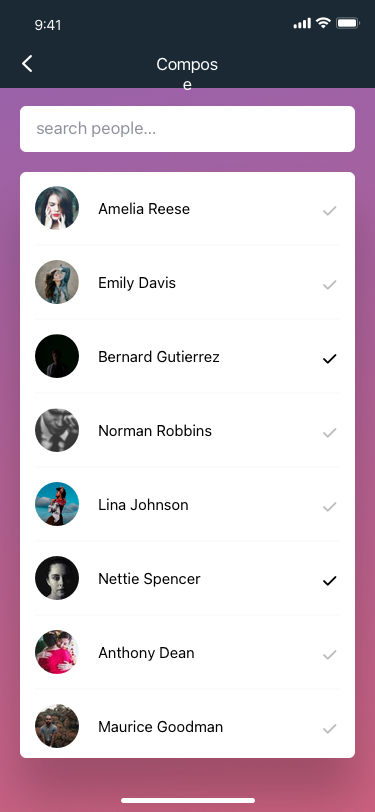
Text in this UI design:
search people…
Amelia Reese
Emily Davis
Bernard Gutierrez
Norman Robbins
Lina Johnson
Anthony Dean
Nettie Spencer
Maurice Goodman
Compose